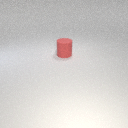
large red rubber cylinder